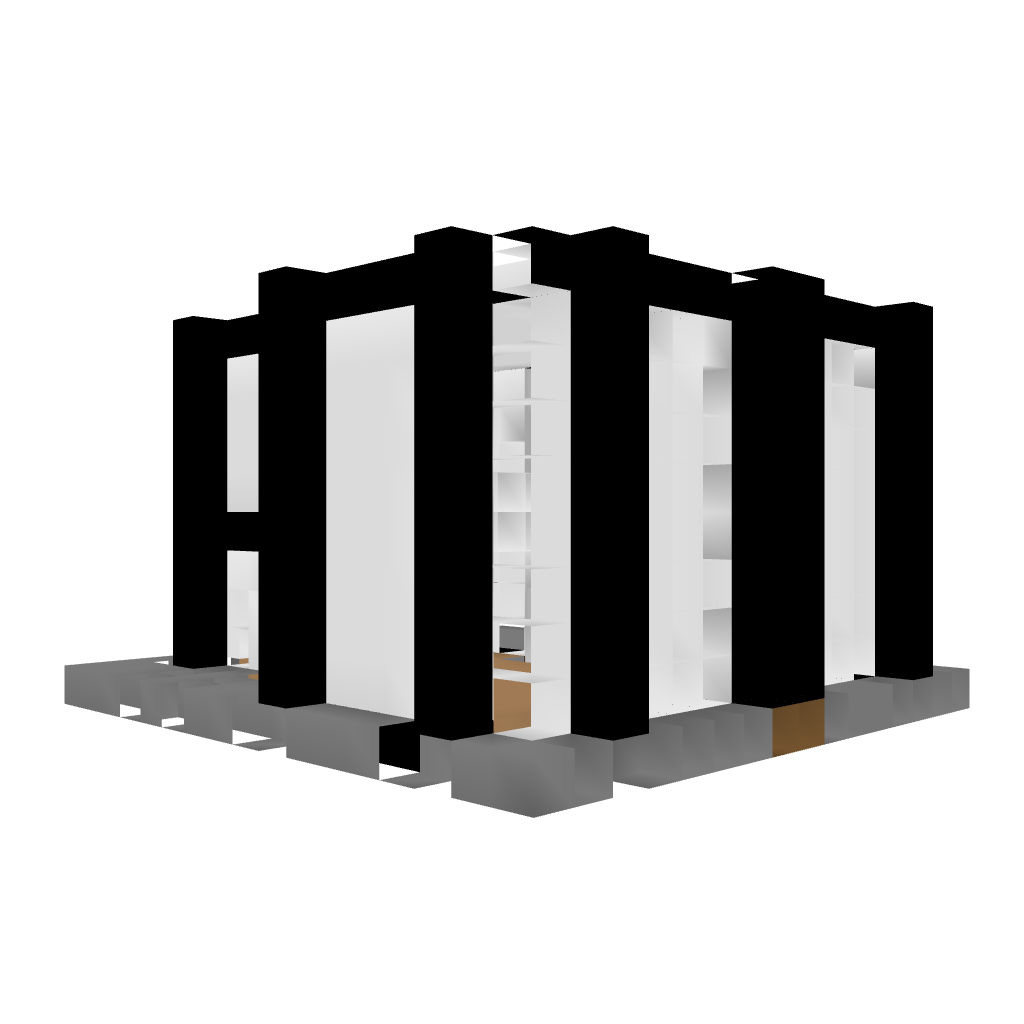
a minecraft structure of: Modern House #2 bad low quality